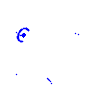
Particle: pion